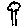
Label: tree